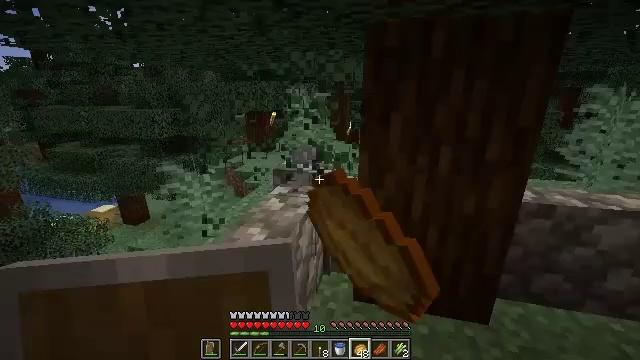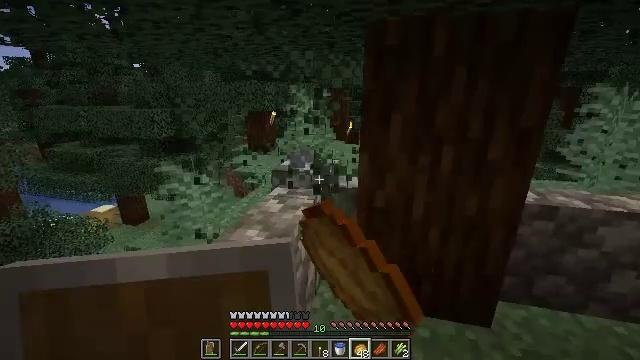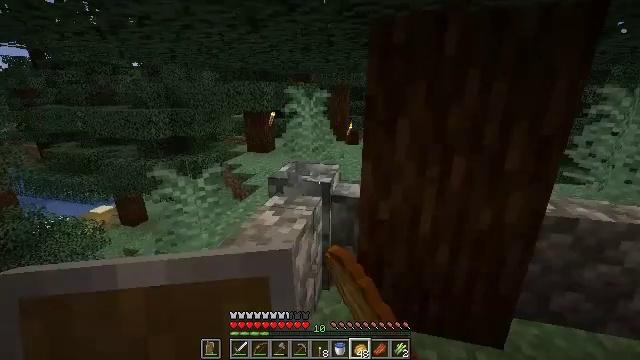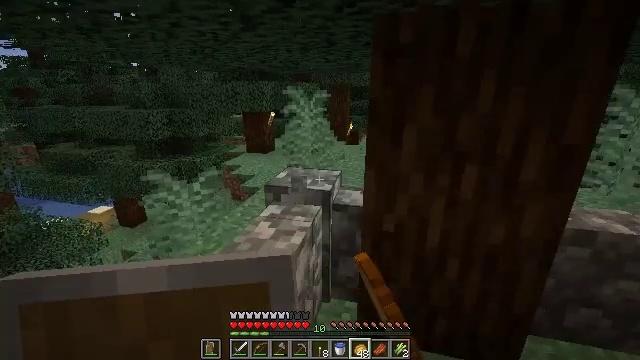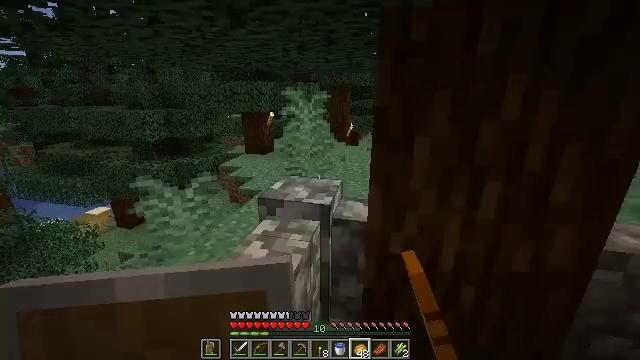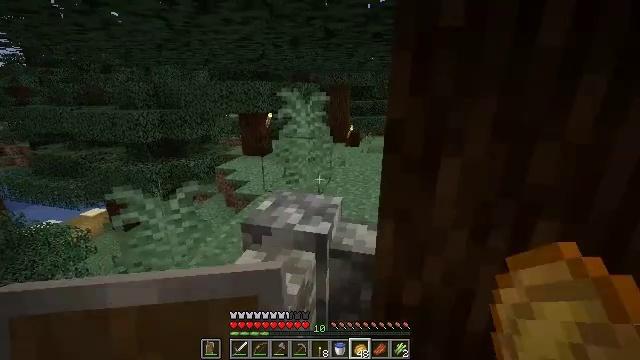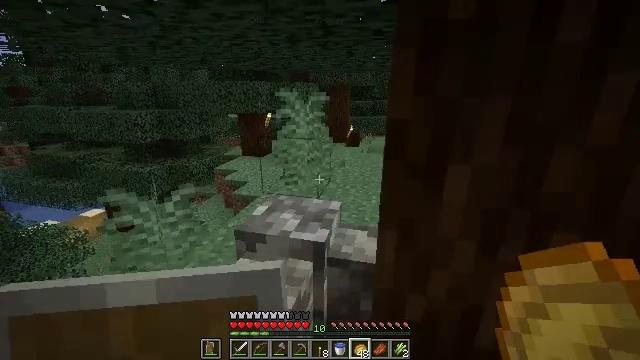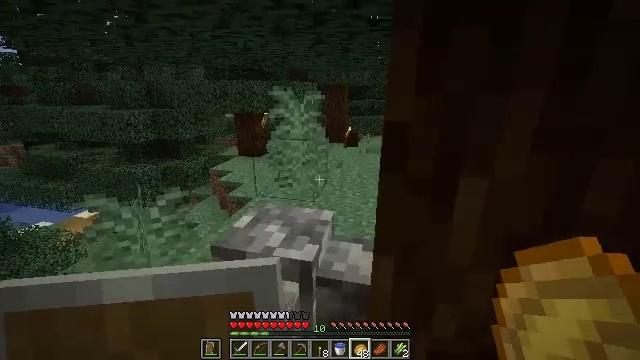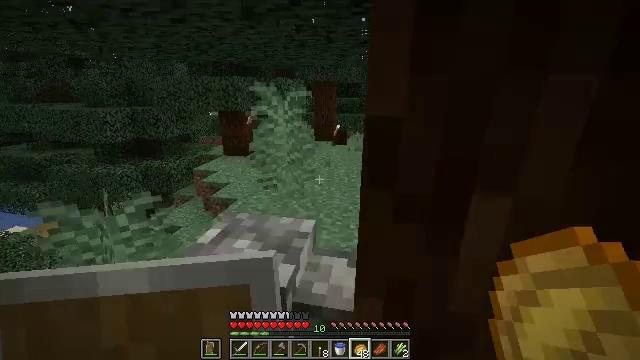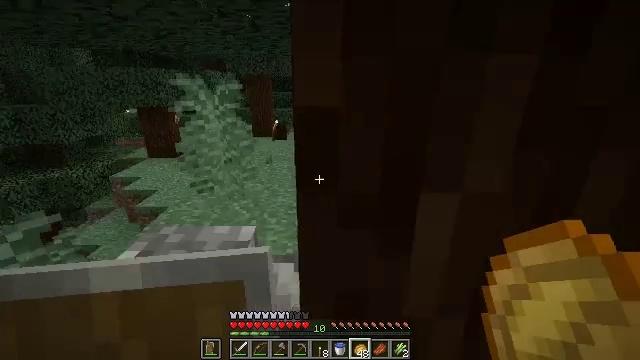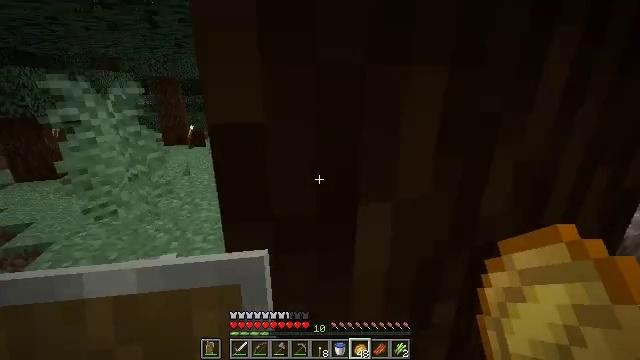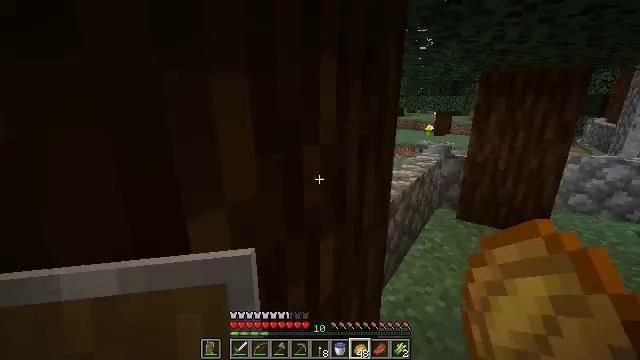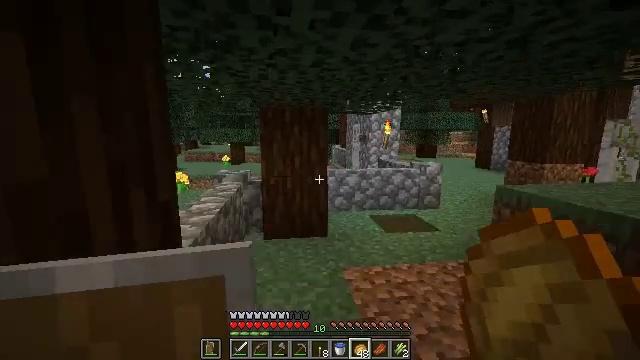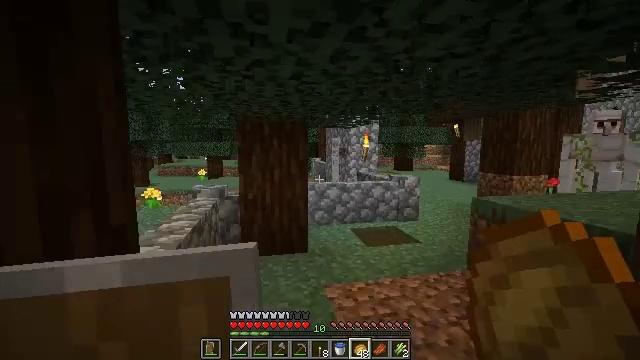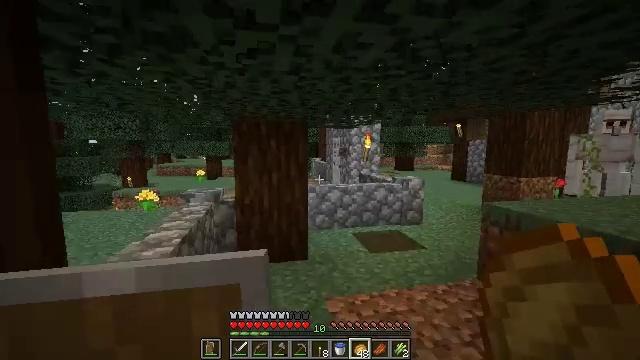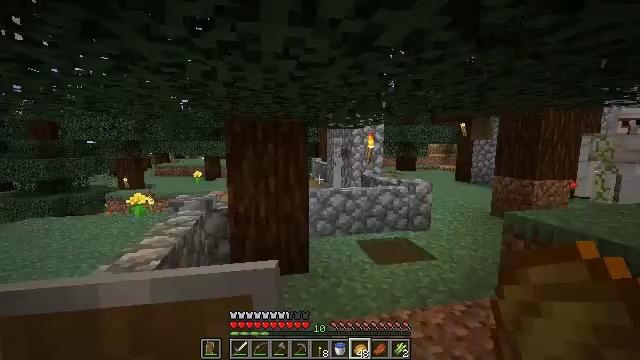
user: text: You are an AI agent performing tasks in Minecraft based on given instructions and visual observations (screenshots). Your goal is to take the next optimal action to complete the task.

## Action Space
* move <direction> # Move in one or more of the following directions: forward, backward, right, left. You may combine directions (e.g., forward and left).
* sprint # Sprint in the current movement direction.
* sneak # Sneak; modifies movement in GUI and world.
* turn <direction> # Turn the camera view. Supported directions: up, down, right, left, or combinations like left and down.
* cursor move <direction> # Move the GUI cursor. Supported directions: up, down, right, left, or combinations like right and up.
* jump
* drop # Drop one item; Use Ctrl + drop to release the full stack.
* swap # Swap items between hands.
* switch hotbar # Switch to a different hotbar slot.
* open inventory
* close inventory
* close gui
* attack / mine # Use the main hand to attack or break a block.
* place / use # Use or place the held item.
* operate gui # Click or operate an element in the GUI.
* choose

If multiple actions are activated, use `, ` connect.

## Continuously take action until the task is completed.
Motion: motion action
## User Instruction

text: Drop a baked potato.
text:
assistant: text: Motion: move forward, attack / mine
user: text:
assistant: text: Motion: move forward
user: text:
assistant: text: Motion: move forward
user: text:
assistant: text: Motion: move forward
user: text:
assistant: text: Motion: move forward
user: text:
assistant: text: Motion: move forward and move left
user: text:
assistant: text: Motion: move forward and move left
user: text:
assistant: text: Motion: move forward and move left, turn right
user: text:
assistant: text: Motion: move forward and move left, turn right and down
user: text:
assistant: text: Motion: move forward and move left, turn right
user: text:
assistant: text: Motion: move forward, turn right and up
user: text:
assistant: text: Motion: move forward, turn right and up
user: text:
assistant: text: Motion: move forward, turn right and up
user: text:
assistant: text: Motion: move forward
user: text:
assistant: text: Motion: move forward
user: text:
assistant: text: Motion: move forward
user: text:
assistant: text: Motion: move forward
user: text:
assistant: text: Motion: move forward, turn right
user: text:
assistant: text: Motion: move forward, turn right
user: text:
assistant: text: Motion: move forward, turn right and up
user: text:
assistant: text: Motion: move forward
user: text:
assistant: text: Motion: move forward
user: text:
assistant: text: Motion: move forward
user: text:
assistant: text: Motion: move forward
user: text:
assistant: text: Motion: move forward
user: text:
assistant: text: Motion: move forward, turn right
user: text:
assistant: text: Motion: move forward
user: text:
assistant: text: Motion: move forward
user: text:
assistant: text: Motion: move forward
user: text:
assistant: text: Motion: move forward